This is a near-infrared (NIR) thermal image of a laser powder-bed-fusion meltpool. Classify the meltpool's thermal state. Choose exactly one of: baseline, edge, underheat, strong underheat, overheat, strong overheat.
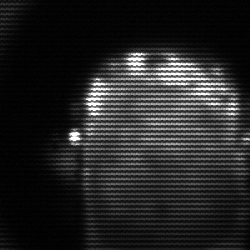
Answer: baseline